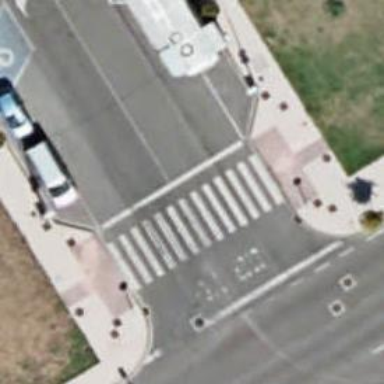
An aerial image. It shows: Service road with diagonal parking lanes on both sides of the sidewalk.